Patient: sex M, age 65
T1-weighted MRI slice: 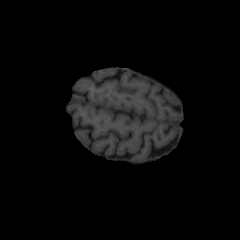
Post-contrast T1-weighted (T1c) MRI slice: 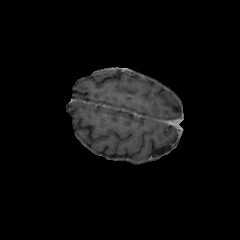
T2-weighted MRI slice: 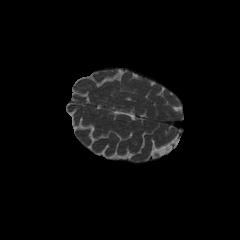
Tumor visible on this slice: no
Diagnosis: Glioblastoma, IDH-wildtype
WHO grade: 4